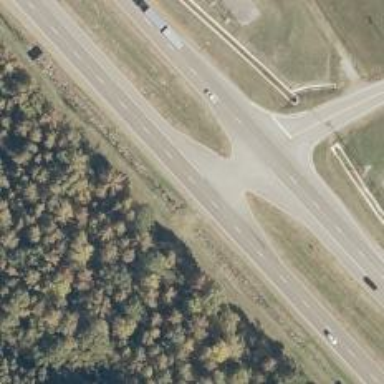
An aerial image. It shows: Dual carriageway trunk highway with asphalt surface. It is expressway.